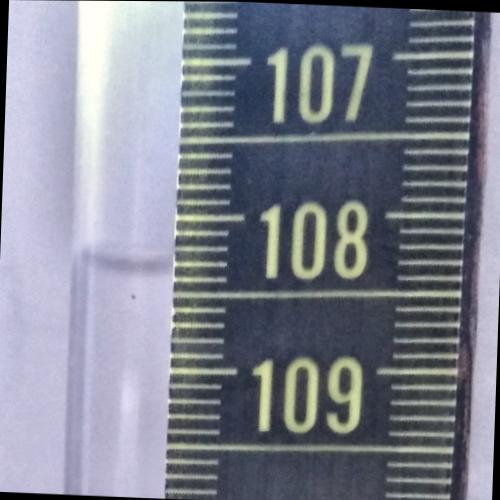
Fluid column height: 108.3 cm